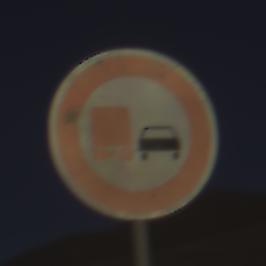
Verkehrszeichen: UeberholverbotKraftfahrzeuge
Umgebung: Outdoor, Nature
Tageszeit: Midday
Wetter: Clear
Licht: Natural
Jahreszeit: NotSpecified
Kontrast: HighContrast